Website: bh-photo
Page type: payment
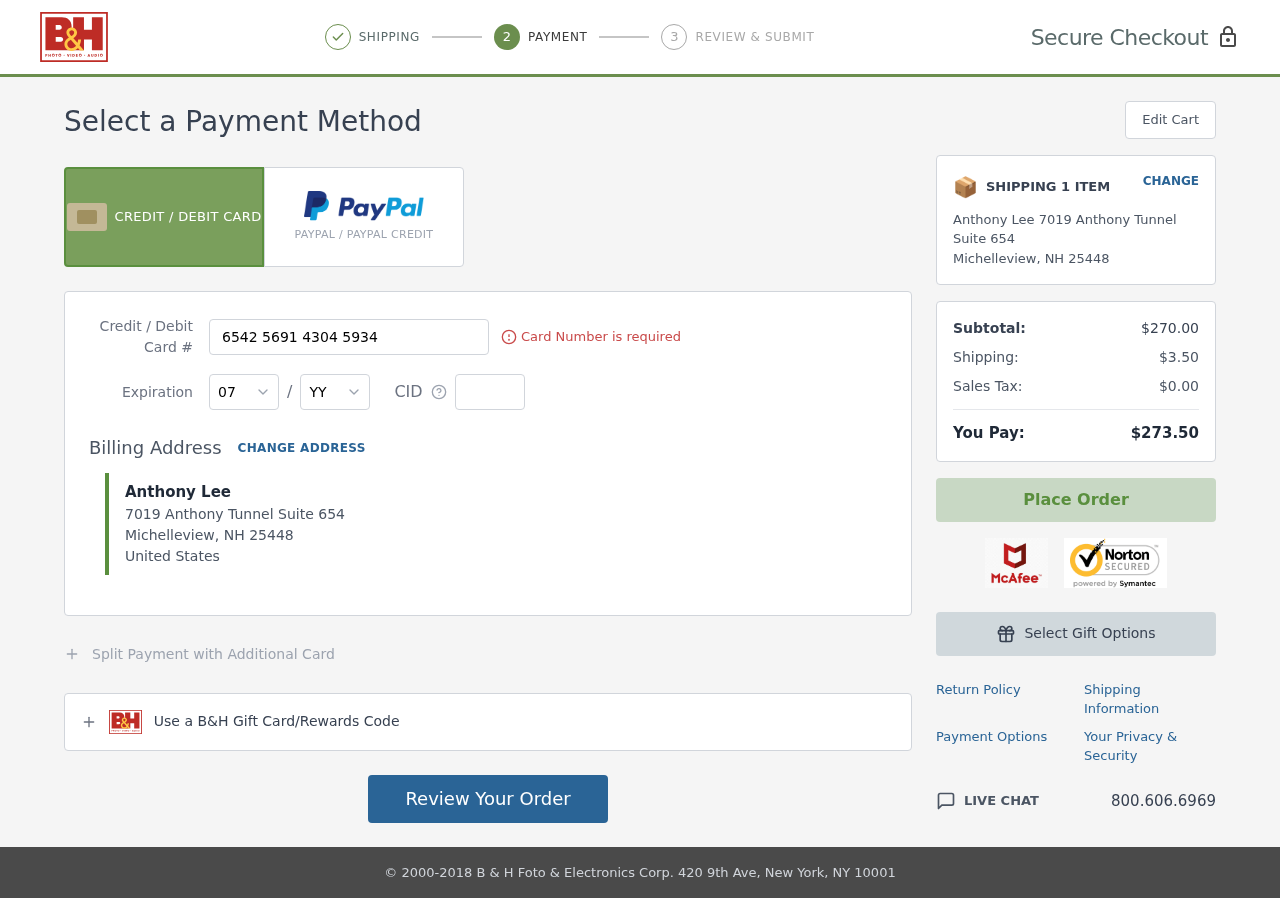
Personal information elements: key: PII_CARD_CVV
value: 078
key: PII_CARD_EXPIRY_MONTH
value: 07
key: PII_CARD_EXPIRY_YEAR
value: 28
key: PII_CARD_NUMBER
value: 6542 5691 4304 5934
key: PII_CITY
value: Michelleview
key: PII_COUNTRY
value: United States
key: PII_FULLNAME
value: Anthony Lee
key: PII_POSTCODE
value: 25448
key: PII_STATE_ABBR
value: NH
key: PII_STREET
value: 7019 Anthony Tunnel Suite 654
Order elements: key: ORDER_NUM_ITEMS
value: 1
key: ORDER_SUBTOTAL
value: $270.00
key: ORDER_SHIPPING_COST
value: $3.50
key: ORDER_TAX
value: $0.00
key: ORDER_TOTAL
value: $273.50